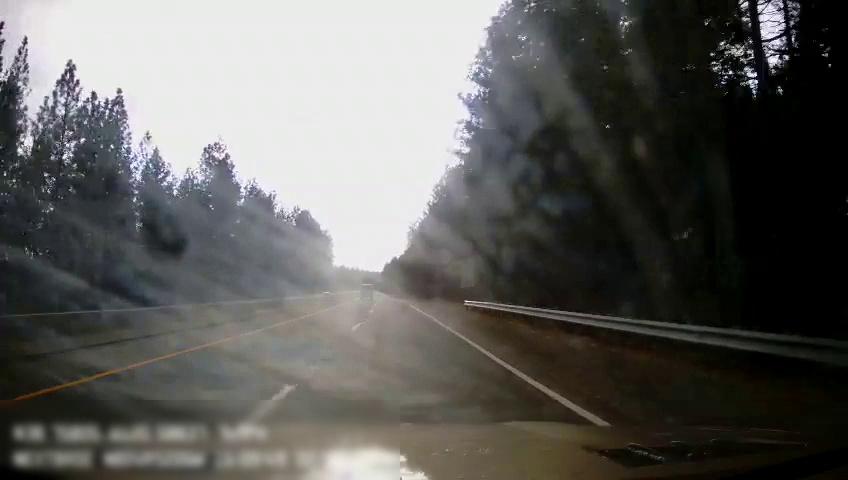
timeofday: Day
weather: Cloudy
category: Drivable Space
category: Drivable Space
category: Vehicles | Van
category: Lanes | Current Lane
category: Lanes | Alternate Lane
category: Lanes | Alternate Lane